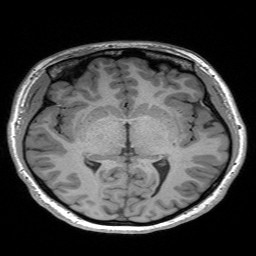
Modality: T1w
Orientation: coronal
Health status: healthy
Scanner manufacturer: siemens
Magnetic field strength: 3 T